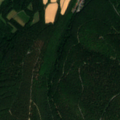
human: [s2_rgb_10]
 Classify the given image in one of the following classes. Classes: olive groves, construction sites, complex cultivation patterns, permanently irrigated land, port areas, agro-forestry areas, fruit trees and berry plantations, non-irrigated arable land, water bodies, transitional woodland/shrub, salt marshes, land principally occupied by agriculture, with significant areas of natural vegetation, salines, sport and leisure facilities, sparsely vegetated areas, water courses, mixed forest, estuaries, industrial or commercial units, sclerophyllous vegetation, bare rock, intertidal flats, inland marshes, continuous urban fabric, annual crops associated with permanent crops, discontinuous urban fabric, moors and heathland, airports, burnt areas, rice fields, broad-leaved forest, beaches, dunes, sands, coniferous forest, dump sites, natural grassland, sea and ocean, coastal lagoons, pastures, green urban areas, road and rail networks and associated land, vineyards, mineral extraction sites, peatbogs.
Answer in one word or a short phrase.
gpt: discontinuous urban fabric, non-irrigated arable land, broad-leaved forest, mixed forest